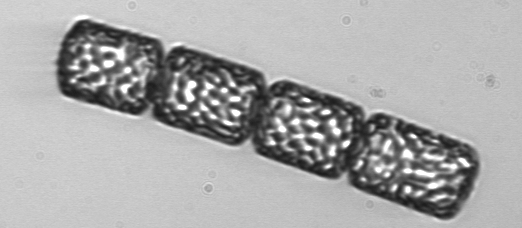
Label: Lauderia_annulata